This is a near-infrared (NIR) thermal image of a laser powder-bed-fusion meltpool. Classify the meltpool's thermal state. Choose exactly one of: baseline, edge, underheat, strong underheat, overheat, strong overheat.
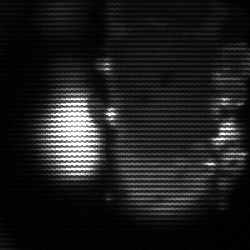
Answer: strong underheat